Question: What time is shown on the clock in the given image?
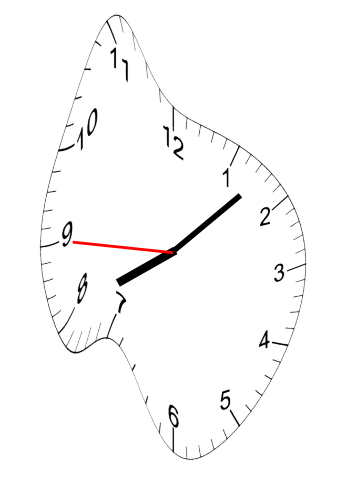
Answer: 08:07:45